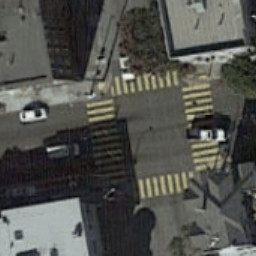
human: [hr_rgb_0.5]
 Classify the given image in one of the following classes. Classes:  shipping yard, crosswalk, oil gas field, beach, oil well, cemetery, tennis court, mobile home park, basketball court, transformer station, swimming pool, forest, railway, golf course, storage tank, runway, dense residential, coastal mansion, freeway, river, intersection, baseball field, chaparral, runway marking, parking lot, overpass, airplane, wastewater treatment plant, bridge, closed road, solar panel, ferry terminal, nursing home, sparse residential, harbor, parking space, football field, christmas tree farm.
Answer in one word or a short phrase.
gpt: crosswalk